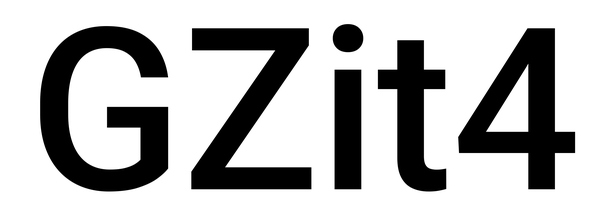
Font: Roboto_Medium